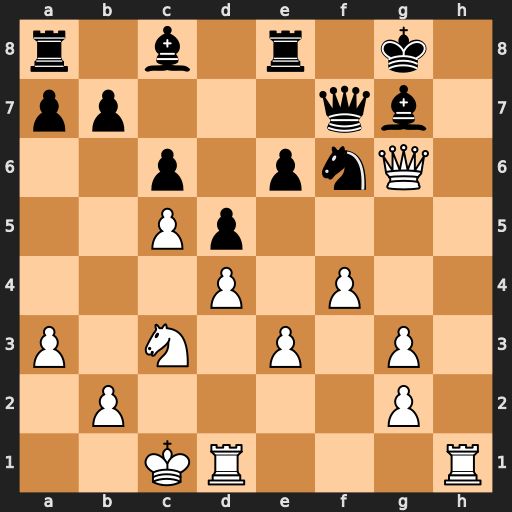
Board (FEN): r1b1r1k1/pp3qb1/2p1pnQ1/2Pp4/3P1P2/P1N1P1P1/1P4P1/2KR3R
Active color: w
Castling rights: -
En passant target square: -
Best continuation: Rh8+ Kxh8 Qxf7